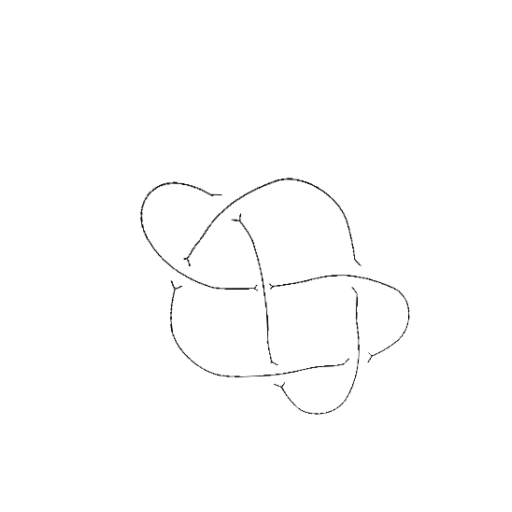
Crossing number: 6